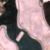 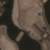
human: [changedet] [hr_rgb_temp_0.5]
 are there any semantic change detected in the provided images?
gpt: In the area next to the artificial lake appears a rectangular building.